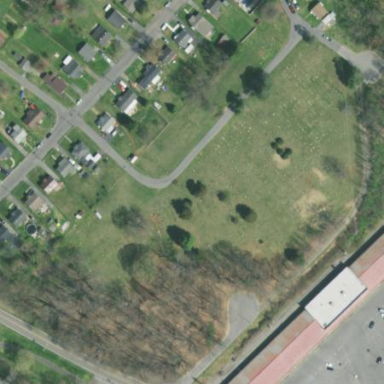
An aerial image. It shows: Grave yard.